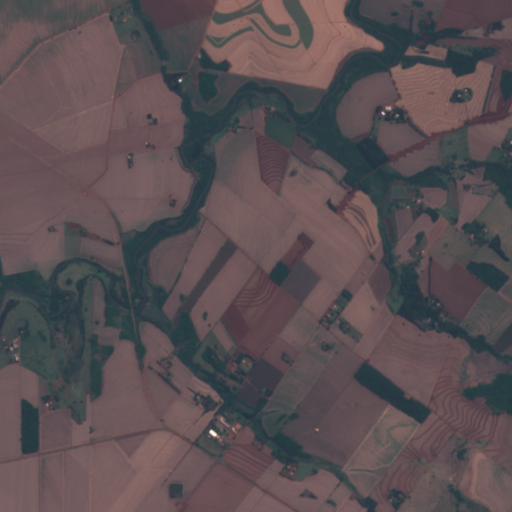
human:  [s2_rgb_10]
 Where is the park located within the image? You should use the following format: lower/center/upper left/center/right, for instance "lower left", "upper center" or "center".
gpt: The park is located in the lower center of the image.
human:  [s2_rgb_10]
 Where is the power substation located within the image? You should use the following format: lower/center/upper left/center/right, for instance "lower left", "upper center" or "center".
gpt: The power substation is located in the lower center of the image.
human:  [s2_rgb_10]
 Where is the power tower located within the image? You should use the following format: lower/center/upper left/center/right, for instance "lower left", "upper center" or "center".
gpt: The power tower is located in the upper of the image.
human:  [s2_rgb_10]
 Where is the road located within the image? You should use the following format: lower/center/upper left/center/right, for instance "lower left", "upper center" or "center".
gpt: There is no road in the image.